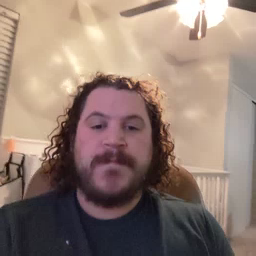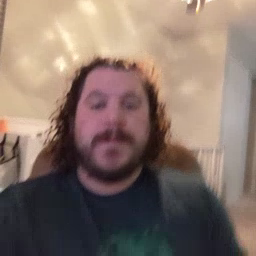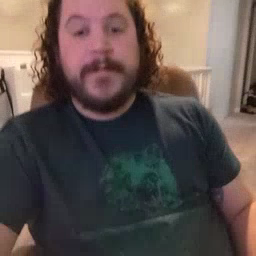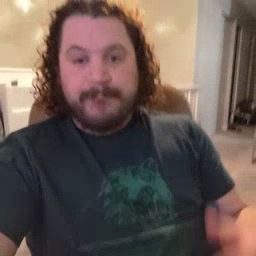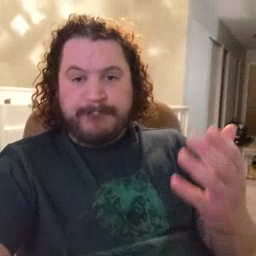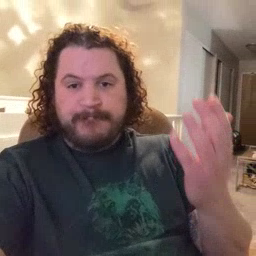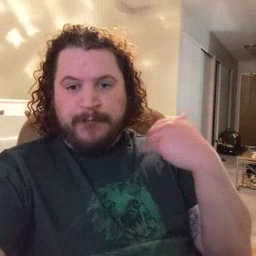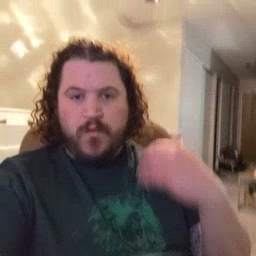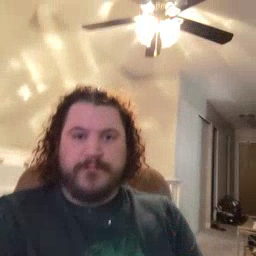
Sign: before